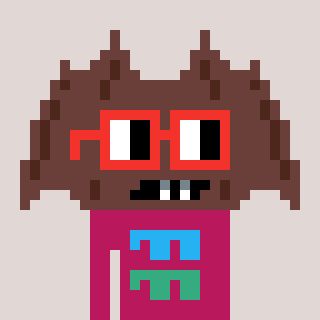
a pixel art character with square red glasses, a bat-shaped head and a darkpink-colored body on a warm background